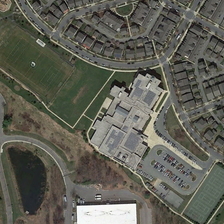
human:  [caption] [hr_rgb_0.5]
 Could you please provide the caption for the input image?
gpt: there are few lawns on the deserted land .

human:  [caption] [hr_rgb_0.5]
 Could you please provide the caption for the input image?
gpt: many buildings are near a school with football field .

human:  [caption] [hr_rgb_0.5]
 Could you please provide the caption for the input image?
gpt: many buildings are near a school with football field .

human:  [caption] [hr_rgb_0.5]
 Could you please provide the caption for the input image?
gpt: a large collection of buildings in the northeast .

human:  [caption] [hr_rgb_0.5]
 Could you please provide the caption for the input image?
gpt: a large collection of buildings in the northeast .